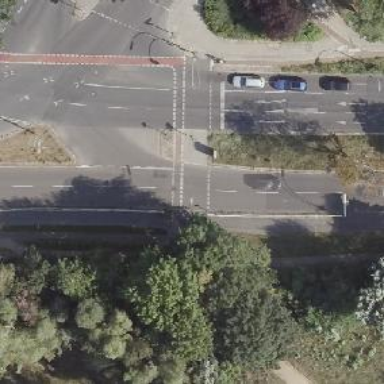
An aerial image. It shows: Crossing with traffic signals.